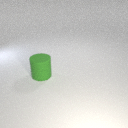
large green rubber cylinder